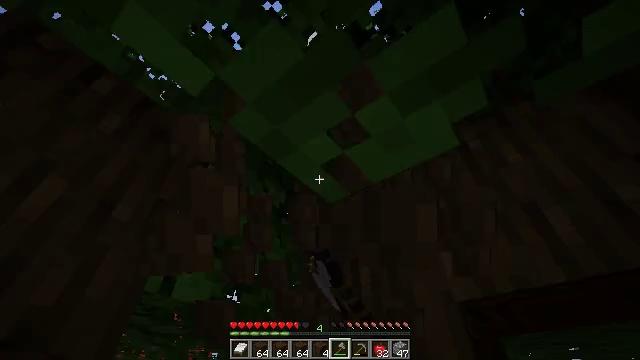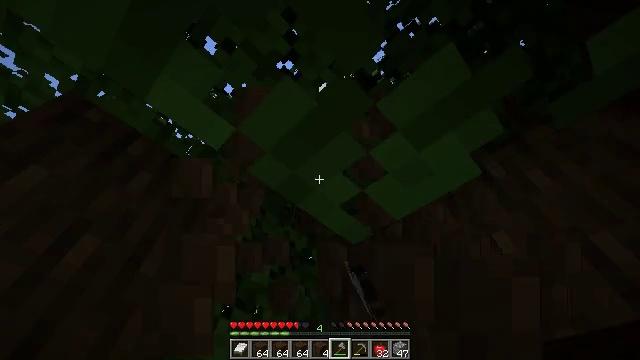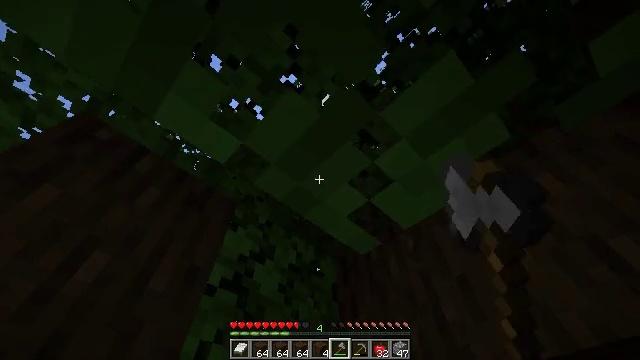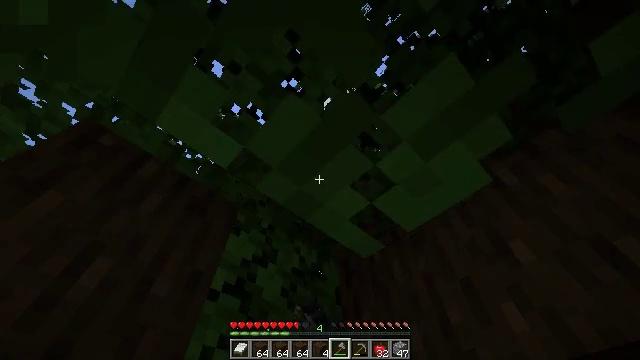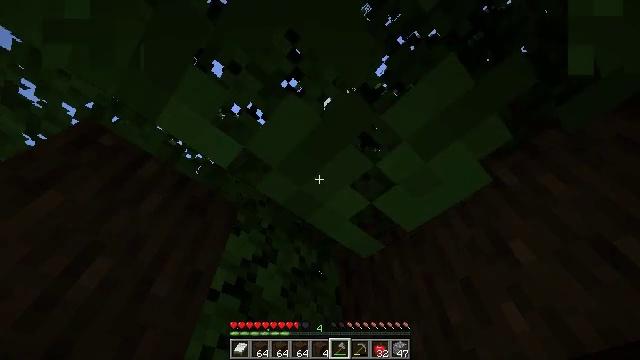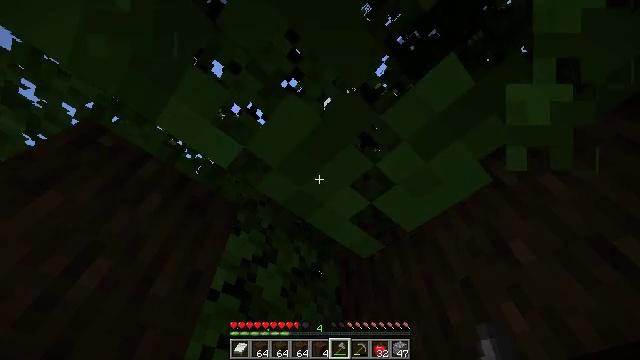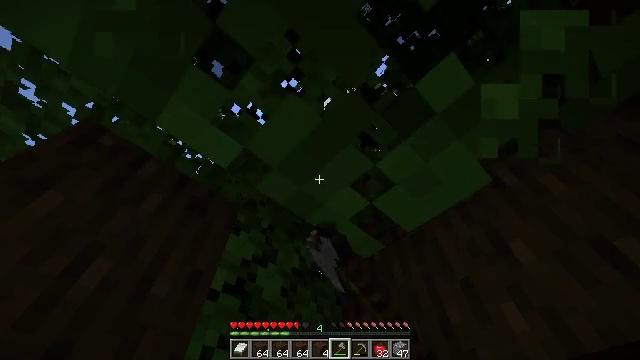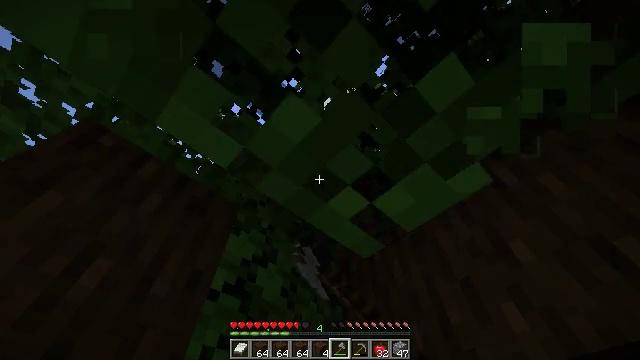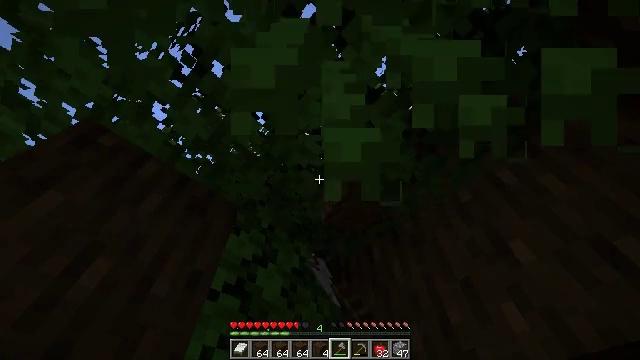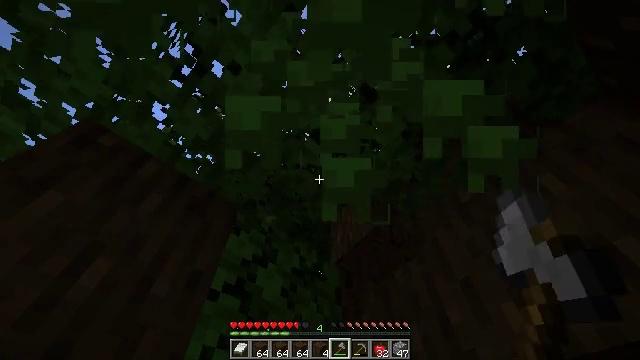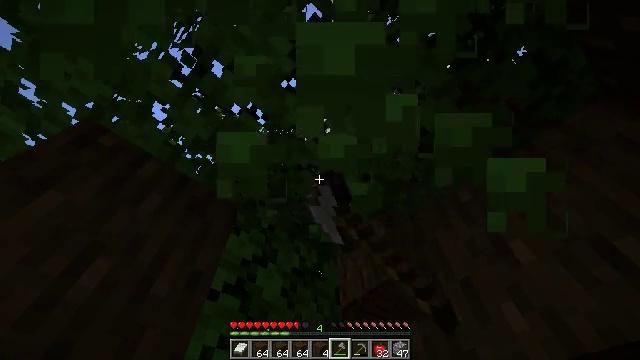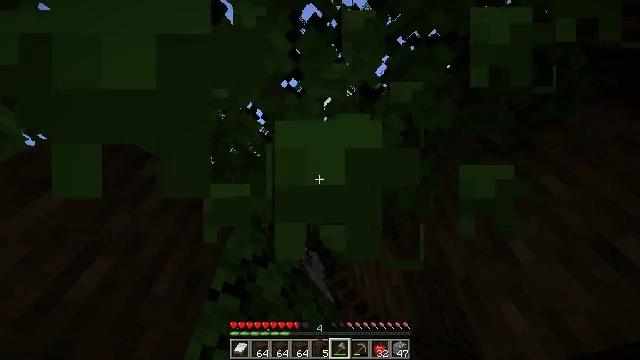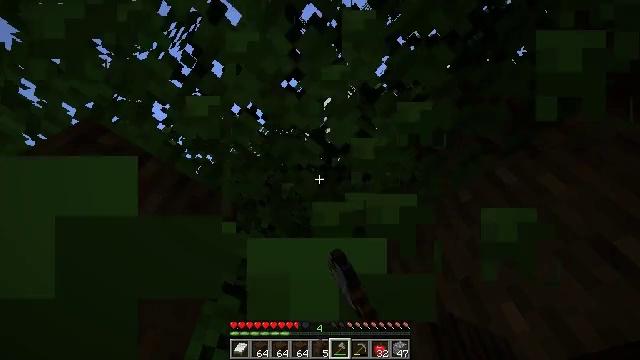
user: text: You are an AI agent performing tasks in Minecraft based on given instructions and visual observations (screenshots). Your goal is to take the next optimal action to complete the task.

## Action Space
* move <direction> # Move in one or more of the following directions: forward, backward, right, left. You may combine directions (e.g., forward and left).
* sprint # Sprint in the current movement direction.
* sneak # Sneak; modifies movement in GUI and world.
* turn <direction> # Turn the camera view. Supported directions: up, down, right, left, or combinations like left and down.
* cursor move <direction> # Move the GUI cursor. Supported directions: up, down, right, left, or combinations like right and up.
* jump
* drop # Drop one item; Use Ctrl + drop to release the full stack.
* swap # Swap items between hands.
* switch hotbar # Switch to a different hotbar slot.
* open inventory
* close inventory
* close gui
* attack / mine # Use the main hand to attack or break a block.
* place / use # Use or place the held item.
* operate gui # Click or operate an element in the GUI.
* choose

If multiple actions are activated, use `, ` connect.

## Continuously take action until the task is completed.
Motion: motion action
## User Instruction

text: Harvest dark oak leaves for decorative purposes.
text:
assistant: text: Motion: turn left and up, attack / mine
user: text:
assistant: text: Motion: turn left and up, attack / mine
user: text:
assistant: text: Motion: attack / mine
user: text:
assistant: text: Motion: attack / mine
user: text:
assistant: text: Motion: attack / mine
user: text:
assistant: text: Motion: attack / mine
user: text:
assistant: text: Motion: attack / mine
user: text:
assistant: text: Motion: attack / mine
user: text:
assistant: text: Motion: attack / mine
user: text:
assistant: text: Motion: attack / mine
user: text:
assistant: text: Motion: attack / mine
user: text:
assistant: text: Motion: attack / mine
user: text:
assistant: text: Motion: attack / mine